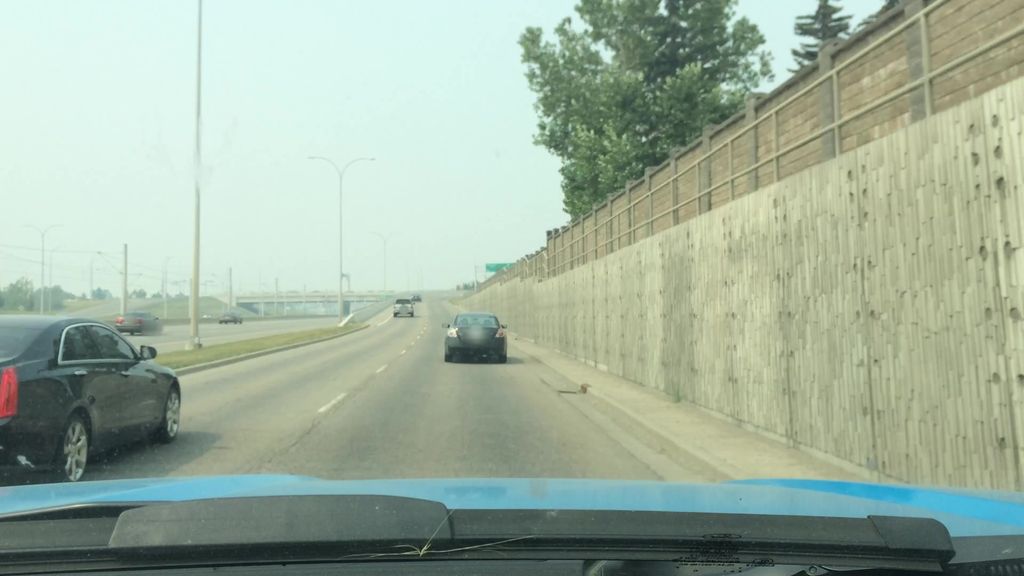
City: calgary